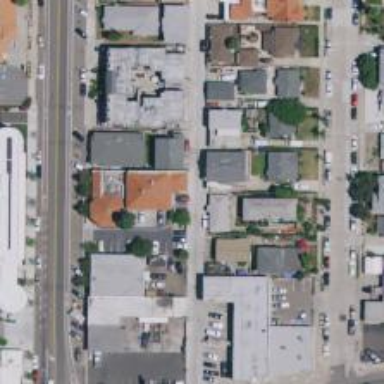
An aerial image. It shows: Alley classified as service road.